【题型】选择题　【知识点】解析几何　【难度】easy
如图，抛物线型太阳灶是利用太阳能辐射的一种装置。当旋转抛物面的主光轴指向太阳的时候，平行的太阳光线入射到旋转抛物面表面，经过反光材料的反射，这些反射光线都从它的焦点处通过，形成太阳光线的高密集区，抛物面的焦点在它的主光轴上。现有一抛物线型太阳灶，灶口直径 \(AB\) 为 \(2\sqrt{2}\,\text{m}\)，灶深 \(CD\) 为 \(0.5\,\text{m}\)，则焦点到灶底（抛物线的顶点）的距离为（）。

A. \(3\,\text{m}\) \quad B. \(2\,\text{m}\) \quad C. \(1.5\,\text{m}\) \quad D. \(1\,\text{m}\)
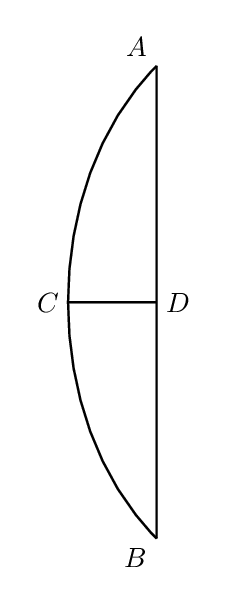
【解答】
【答案】D
【分析】根据 \(A\) 在 \(y^2 = 2px\ (p > 0)\) 可得 \(p = 2\)，即可求解
【详解】
建立如图所示的直角坐标系，设抛物线方程为 \(y^2 = 2px\ (p > 0)\)，
由题意可知点 \(A(0.5, \sqrt{2})\)、\(B(0.5, -\sqrt{2})\) 在抛物线上
故 \(p = 2\)。
因此，焦点到灶底（抛物线的顶点）的距离为 \(\frac{p}{2} = 1\)，
故选：D。

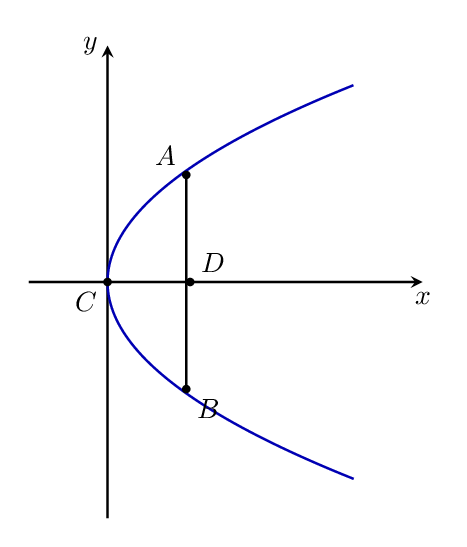